Question: I turned off Lazy Load in my application:
'''
this.Configuration.LazyLoadingEnabled = false;
'''
My self-reference entity type is:
'''
public partial class Okved : BaseEntity
{
public Okved()
{
this.ChildOkveds = new HashSet<Okved>();
this.TitleOkved = new HashSet<TitleOkved>();
}
public Nullable<int> OkvedId { get; set; }
public string Code { get; set; }
public string Name { get; set; }
public virtual ICollection<Okved> ChildOkveds { get; set; }
public virtual Okved ParentOkved { get; set; }
public virtual ICollection<TitleOkved> TitleOkved { get; set; }
}
'''
But in my Dao method, which return all entities each entity has child entities, but it shouldn't... :
'''
public virtual List<T> All(Expression<Func<T, object>> include = null)
{
List<T> result;
var query = DbConnection.BaseEntitySet.OfType<T>();
if (include != null)
query = query.Include(include);
result = query.ToList();
return result;
}
'''

So, how can I turn off including self-referencing entities in my query?
In other cases(when entity got reference on other type entity) eager loading works fine.
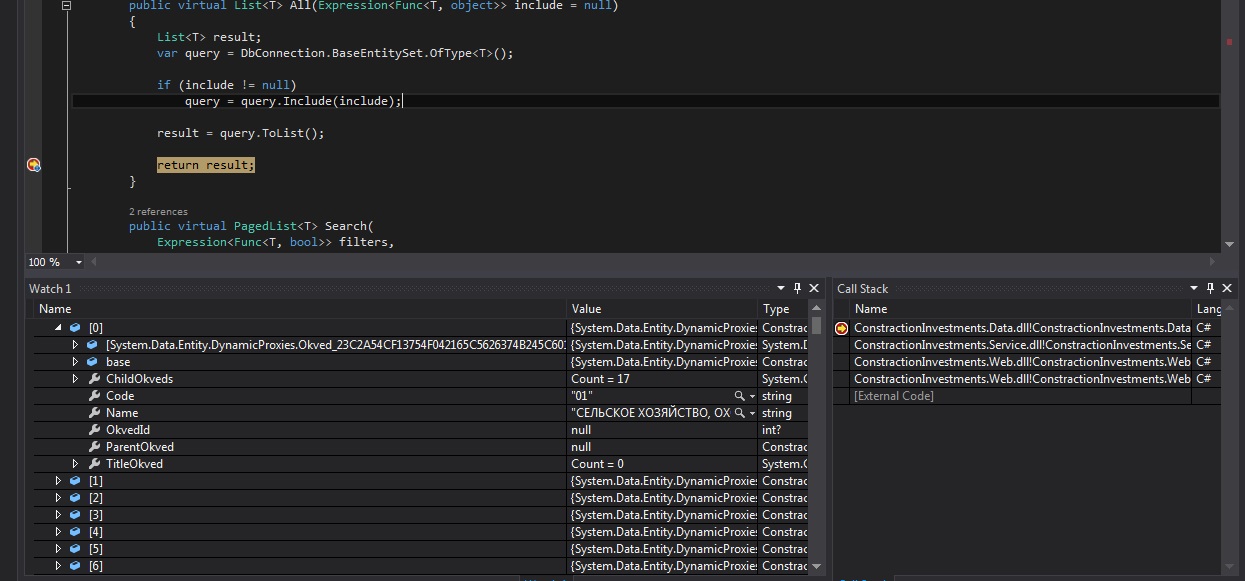
Answer: With this statement
'''
DbConnection.BaseEntitySet.OfType<T>();
'''
you are retrieving all entities of certain type, say 'Okved'.
Since 'Okved' has navigation properties of the same type, or collection of this type, all of them will be initialized as well, since this is how the context tracks loaded entities. After certain entity is materialized, all other entities that are loaded in context are updated so that their navigation properties will be set if they point at newly created entity.
To work this out, adjust your Dao method to not include information about properties you don't want to. Mind you if you set entity property to null, it will be considered as entity update, and will be processed if you call SaveChanges of your entity.
Another option is to query entities with 'MergeOption.NoTracking' option.
<URL>